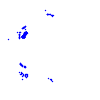
Particle: electron